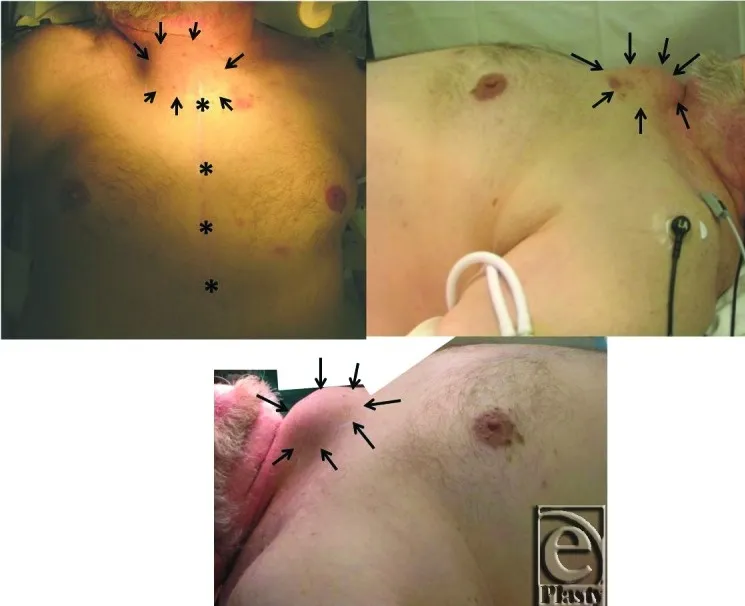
Overgrowth of the tissue can be seen delineated by black arrows. Frontal view shows the previous coronary artery bypass grafting scar (*, previous sternotomy scar; arrows, mass outlined).
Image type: medical_photograph (skin_photograph)